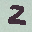
Label: 2